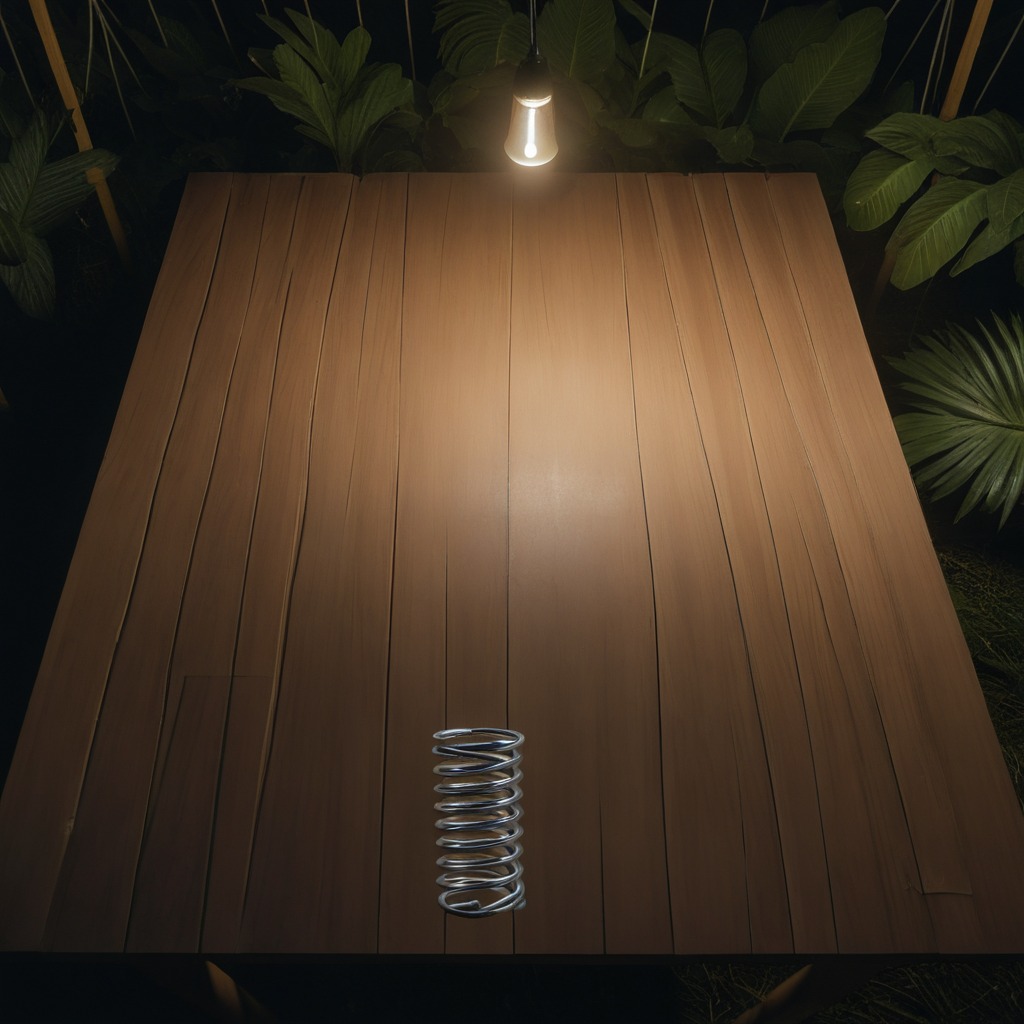
A coiled metal spring is lying on a wooden table inside a jungle field workshop tent at night.